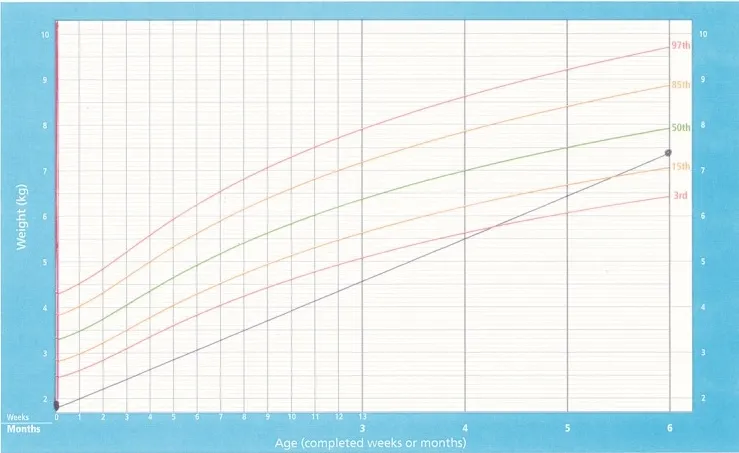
Weight for age chart for Baby G, who was commenced on DHM at birth.
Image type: chart (chart)